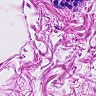
Metastatic tissue present: no